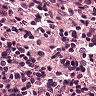
Metastatic tissue present: no